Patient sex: F
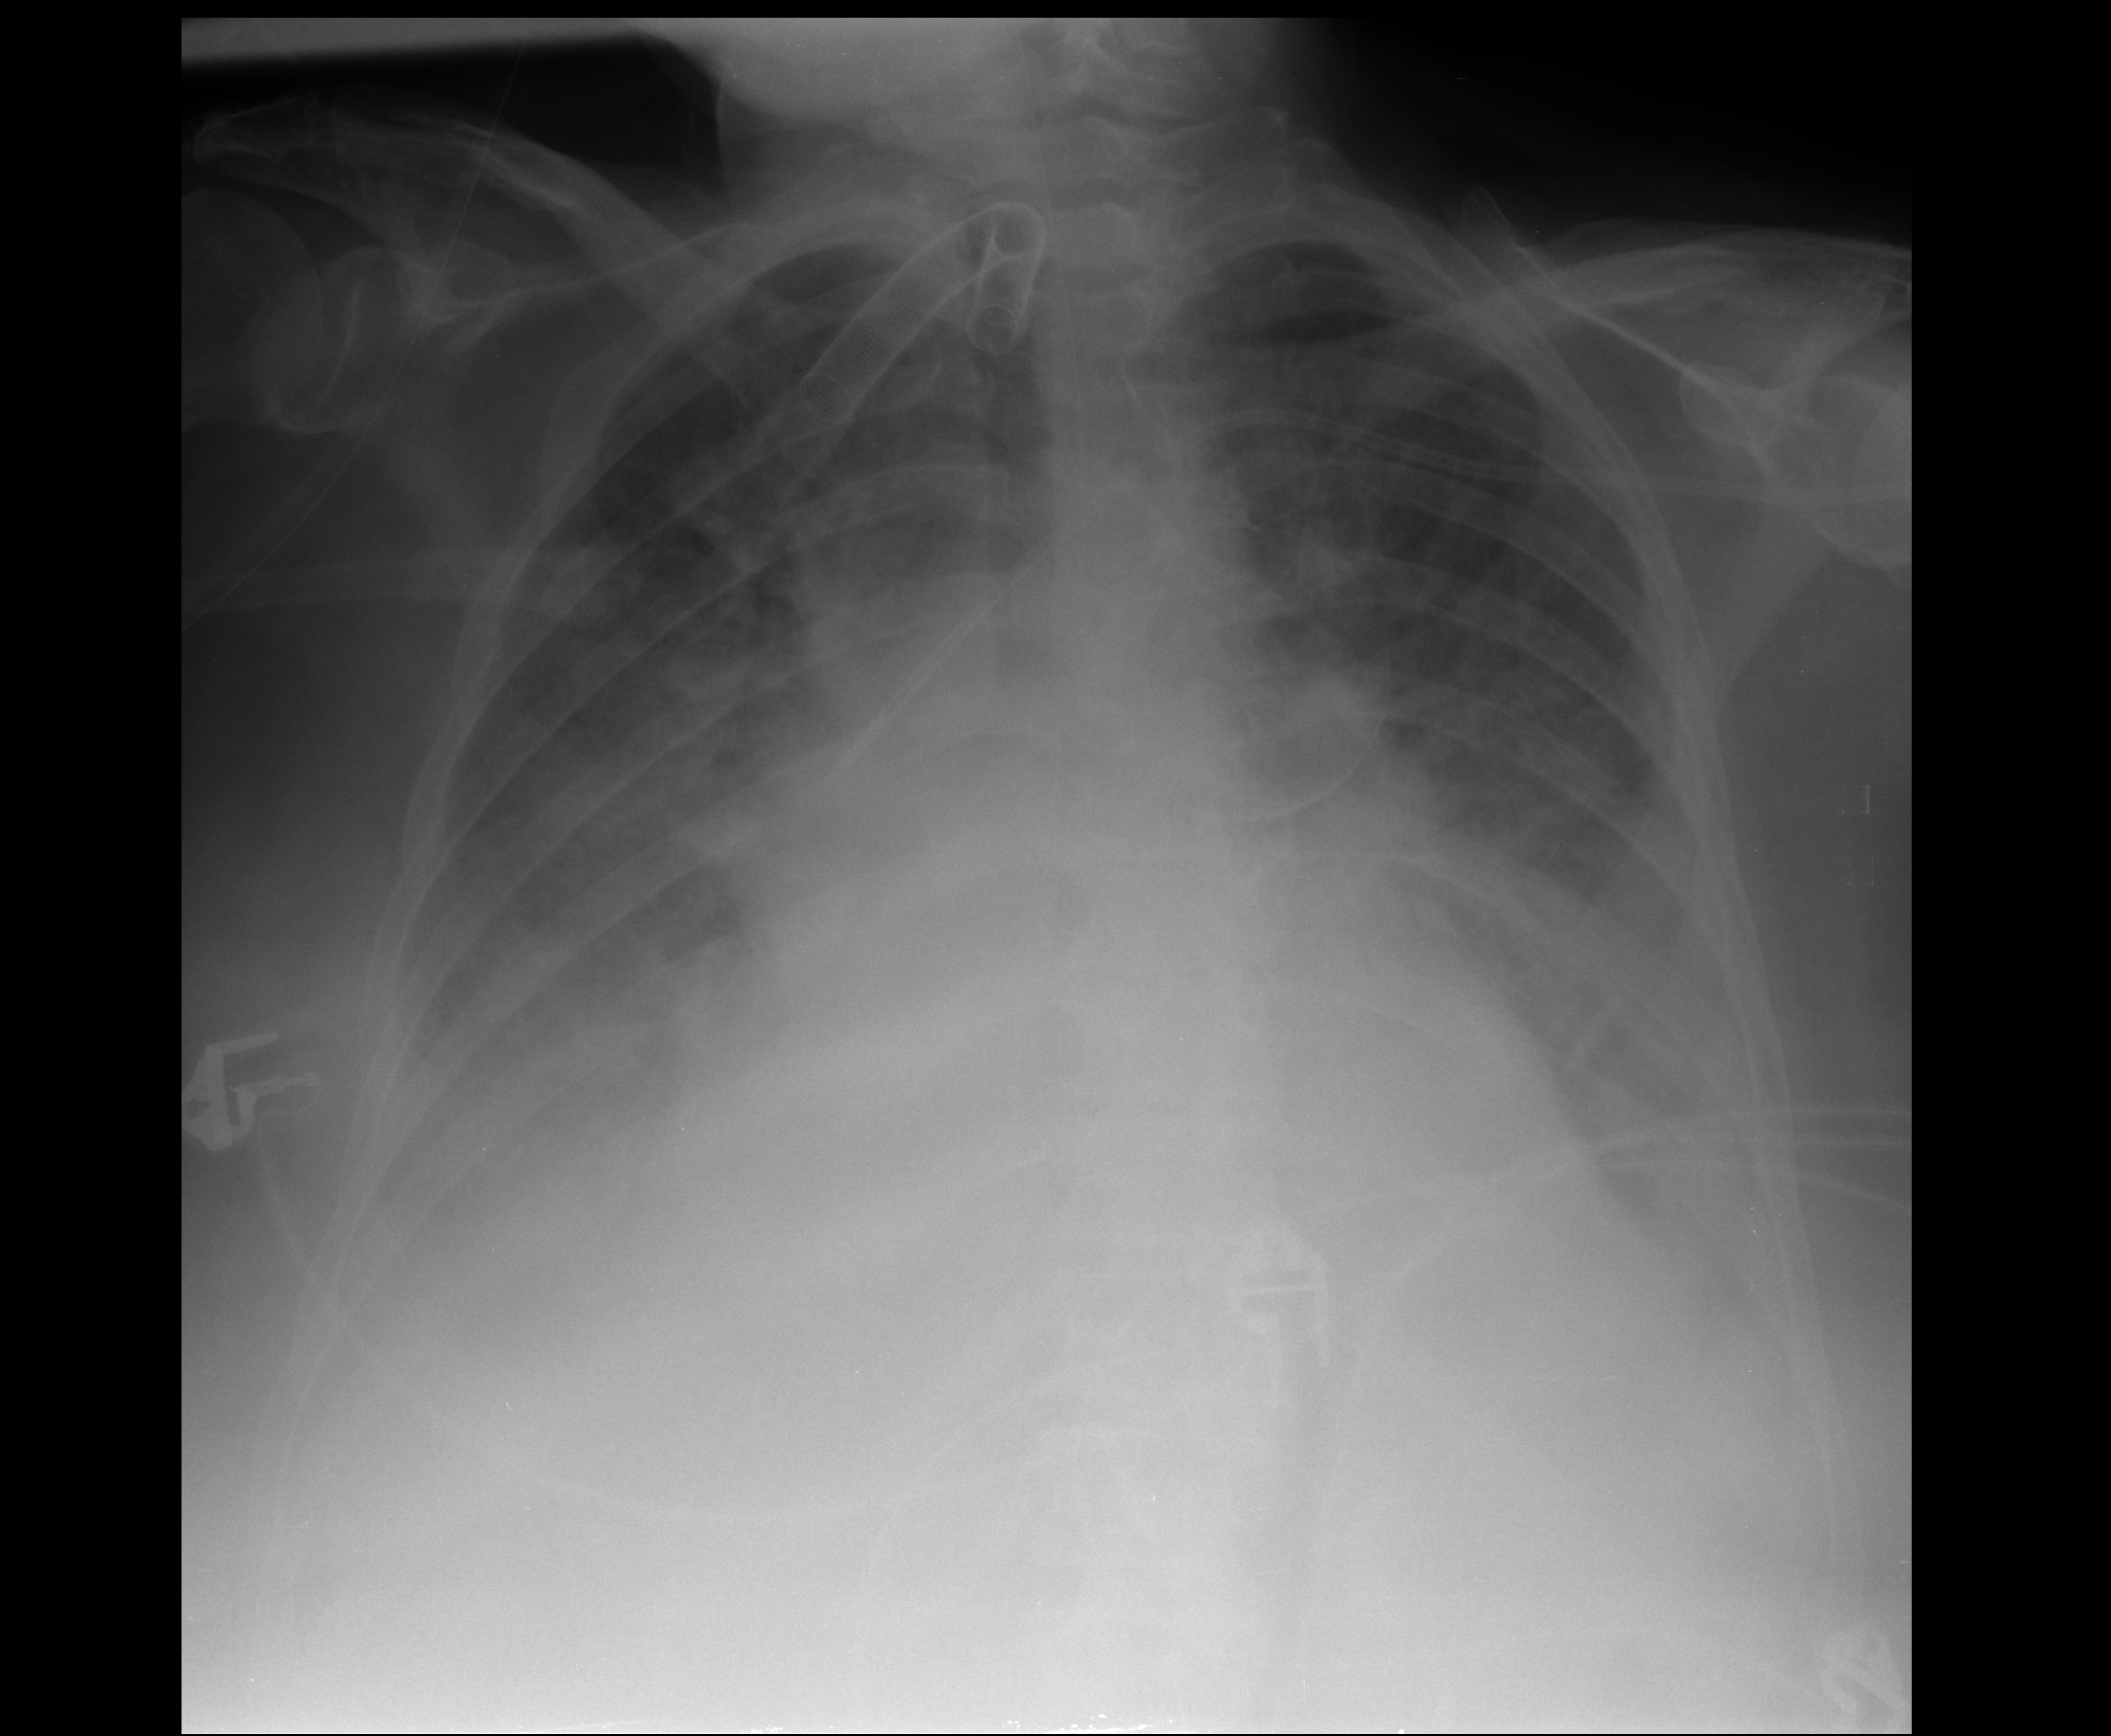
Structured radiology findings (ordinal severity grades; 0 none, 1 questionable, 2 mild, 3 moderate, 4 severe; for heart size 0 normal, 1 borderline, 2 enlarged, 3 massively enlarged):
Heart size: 3
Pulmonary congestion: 3
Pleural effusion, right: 3
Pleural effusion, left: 3
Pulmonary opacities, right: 1
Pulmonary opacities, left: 1
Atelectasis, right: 3
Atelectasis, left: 3